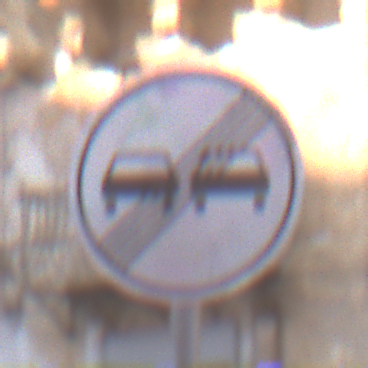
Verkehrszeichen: EndeUeberholverbot
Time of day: MorningAfternoon
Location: Outdoor (Urban)
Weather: PartlyCloudy
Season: NotSpecified
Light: Natural